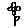
Label: flower